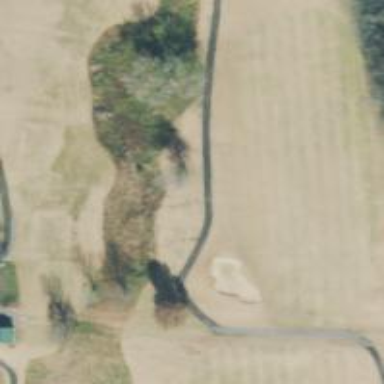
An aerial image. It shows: Path for golf carts.